Question: I would like to compute a projective transformation to texture an arbitrary quad in webgl (with three.js and shaders if possible/necessary).

<URL> answer.
Everything is well described in the post, so I suppose that with a bit of work I could solve the problem. Here is a pseudo-code of the solution:
'''
precompute A matrix (should be trivial since texture coordinates are in [0,1] interval)
compute B matrix according to the vertex positions (not possible in the vertex shader since we need the four coordinates of the points)
use B in the fragment shader to compute the correct texture coordinate at each pixel
'''
However I am wondering if there is an easier method to do that in webgl.
---- Links to related topics ----
There is a similar way to solve the problem mathematically described <URL>, but since it a solution to compute a many to many point mapping, it seems an overkill to me.
I thought that <URL> is a solution in OpenGL but realized it is a solution to perform a simple perspective correct interpolation, which is luckily enabled by default.
I found many things on trapezoids, which is a simple version of the more general problem I want to solve: <URL>. I first though that those would help, but instead they lead me to a lot of reading and misunderstanding.
Finally, this <URL> describes a solution to solve the problem, but I was skeptical that it is the simplest and most common solution. Now I think it might be correct !
---- Conclusion ----
I have been searching a lot for the solution, not because it is a particularly complex problem, but because I was looking for a simple and typical/common solution. I though it is an easy problem solved in many cases (every video mapping apps) and that there would be trivial answers.
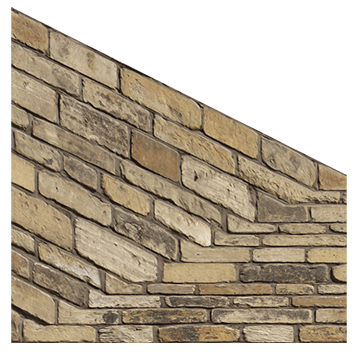
Answer: Ok I managed to do it with three.js and coffeescript (I had to implement the missing Matrix3 functions):
'''
class Quad
constructor: (width, height, canvasKeyboard, scene) ->
@sceneWidth = scene.width
@sceneHeight = scene.height
# --- QuadGeometry --- #
@geometry = new THREE.Geometry()
normal = new THREE.Vector3( 0, 0, 1 )
@positions = []
@positions.push( x: -width/2, y: height/2 )
@positions.push( x: width/2, y: height/2 )
@positions.push( x: -width/2, y: -height/2 )
@positions.push( x: width/2, y: -height/2 )
for position in @positions
@geometry.vertices.push( new THREE.Vector3( position.x, position.y, 0 ) )
uv0 = new THREE.Vector4(0,1,0,1)
uv1 = new THREE.Vector4(1,1,0,1)
uv2 = new THREE.Vector4(0,0,0,1)
uv3 = new THREE.Vector4(1,0,0,1)
face = new THREE.Face3( 0, 2, 1)
face.normal.copy( normal )
face.vertexNormals.push( normal.clone(), normal.clone(), normal.clone() )
@geometry.faces.push( face )
@geometry.faceVertexUvs[ 0 ].push( [ uv0.clone(), uv2.clone(), uv1.clone() ] )
face = new THREE.Face3( 1, 2, 3)
face.normal.copy( normal )
face.vertexNormals.push( normal.clone(), normal.clone(), normal.clone() )
@geometry.faces.push( face )
@geometry.faceVertexUvs[ 0 ].push( [ uv1.clone(), uv2.clone(), uv3.clone() ] )
@geometry.computeCentroids()
# --- Mesh --- #
@texture = new THREE.Texture(canvasKeyboard[0])
@texture.needsUpdate = true
C = new THREE.Matrix4()
@uniforms = { "texture": { type: "t", value: @texture }, "resolution": { type: "v2", value: new THREE.Vector2(@sceneWidth, @sceneHeight) }, "matC": { type: "m4", value: C } }
shaderMaterial = new THREE.ShaderMaterial(
uniforms: @uniforms,
vertexShader: $('#vertexshader').text(),
fragmentShader: $('#fragmentshader').text()
)
@mesh = new THREE.Mesh( @geometry, shaderMaterial )
@mesh.position.set(0,0,1)
scene.add(@mesh)
# --- Sprites --- #
@sprites = []
for i in [0..3]
position = @positions[i]
m = new THREE.SpriteMaterial( {color: new THREE.Color('green') ,useScreenCoordinates: true } )
s = new THREE.Sprite( m )
s.scale.set( 32, 32, 1.0 )
s.position.set(position.x,position.y,1)
scene.add(s)
@sprites.push(s)
# --- Mouse handlers --- #
# those functions enable to drag the four sprites used to control the corners
scene.$container.mousedown(@mouseDown)
scene.$container.mousemove(@mouseMove)
scene.$container.mouseup(@mouseUp)
screenToWorld: (mouseX, mouseY) ->
return new THREE.Vector3(mouseX-@sceneX-@sceneWidth/2, -(mouseY-@sceneY)+@sceneHeight/2, 1)
worldToScreen: (pos) ->
return new THREE.Vector2((pos.x / @sceneWidth)+0.5, (pos.y / @sceneHeight)+0.5)
computeTextureProjection: ()=>
pos1 = @worldToScreen(@sprites[0].position)
pos2 = @worldToScreen(@sprites[1].position)
pos3 = @worldToScreen(@sprites[2].position)
pos4 = @worldToScreen(@sprites[3].position)
srcMat = new THREE.Matrix3(pos1.x, pos2.x, pos3.x, pos1.y, pos2.y, pos3.y, 1, 1, 1)
srcMatInv = @inverseMatrix(srcMat)
srcVars = @multiplyMatrixVector(srcMatInv, new THREE.Vector3(pos4.x, pos4.y, 1))
A = new THREE.Matrix3(pos1.x*srcVars.x, pos2.x*srcVars.y, pos3.x*srcVars.z, pos1.y*srcVars.x, pos2.y*srcVars.y, pos3.y*srcVars.z, srcVars.x, srcVars.y, srcVars.z)
dstMat = new THREE.Matrix3(0, 1, 0, 1, 1, 0, 1, 1, 1)
dstMatInv = @inverseMatrix(dstMat)
dstVars = @multiplyMatrixVector(dstMatInv, new THREE.Vector3(1, 0, 1))
B = new THREE.Matrix3(0, dstVars.y, 0, dstVars.x, dstVars.y, 0, dstVars.x, dstVars.y, dstVars.z)
Ainv = @inverseMatrix(A)
C = @multiplyMatrices(B,Ainv)
ce = C.elements
# I used a Matrix4 since I don't think Matrix3 works in Three.js shaders
@uniforms.matC.value = new THREE.Matrix4(ce[0], ce[3], ce[6], 0, ce[1], ce[4], ce[7], 0, ce[2], ce[5], ce[8], 0, 0, 0, 0, 0)
'''
and here is the fragment shader:
'''
#ifdef GL_ES
precision highp float;
#endif
uniform sampler2D texture;
uniform vec2 resolution;
uniform mat4 matC;
void main() {
vec4 fragCoordH = vec4(gl_FragCoord.xy/resolution, 1, 0);
vec4 uvw_t = matC*fragCoordH;
vec2 uv_t = vec2(uvw_t.x/uvw_t.z, uvw_t.y/uvw_t.z);
gl_FragColor = texture2D(texture, uv_t);
}
'''
Maptastic is a Javascript/CSS projection mapping utility.
<URL>